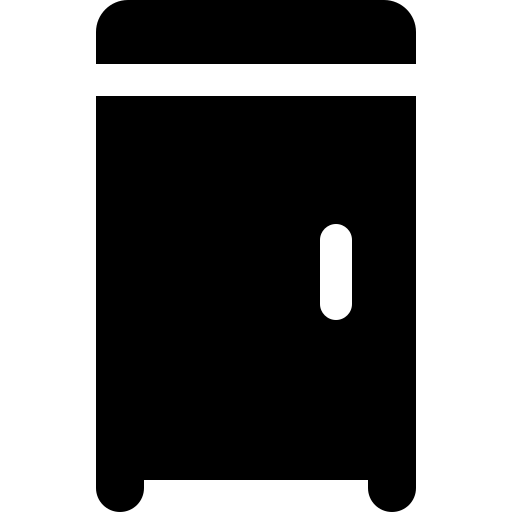
Tags: icon, FontAwesome, fa-icon, solid, toilet, portable